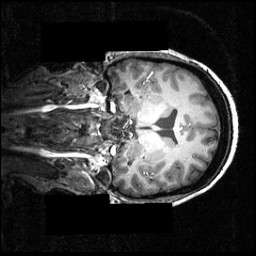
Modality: T1w
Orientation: coronal
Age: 21
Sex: female
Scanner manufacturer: siemens
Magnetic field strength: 3.951 T
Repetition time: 1.5 s
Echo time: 0.00335 s